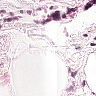
Metastatic tissue present: no